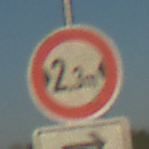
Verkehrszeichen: TatsaechlicheBreite2Komma3
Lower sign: RichtungsangabeDurchPfeile5
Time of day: SunriseSunset
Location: Outdoor (Beach)
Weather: Clear
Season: NotSpecified
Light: Natural